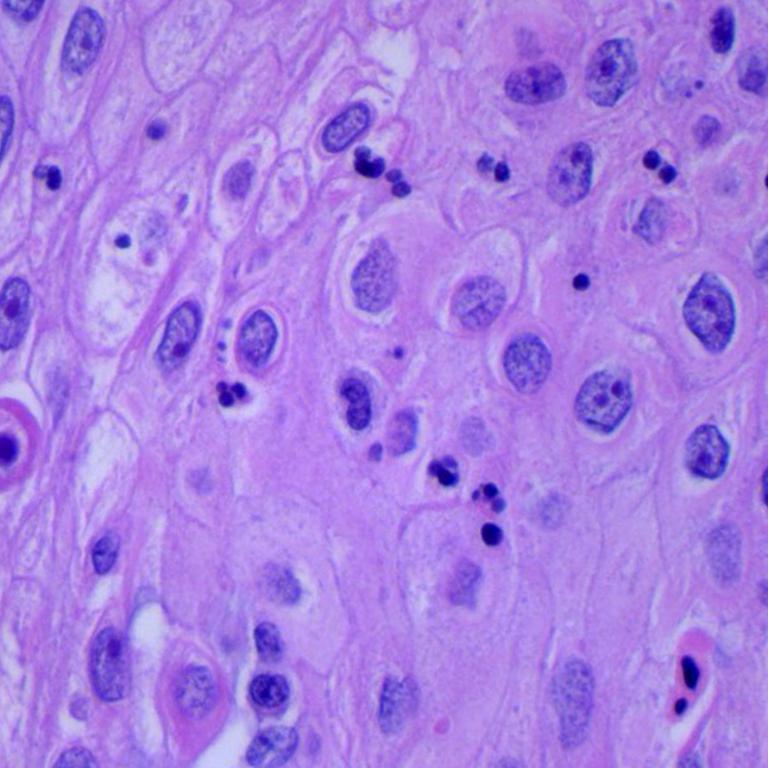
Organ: lung
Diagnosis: squamous carcinomas